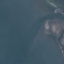
Land use / land cover class: SeaLake